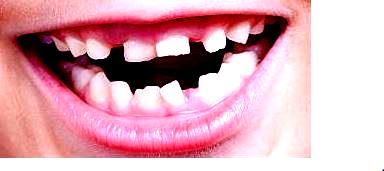
Condition: hypodontia